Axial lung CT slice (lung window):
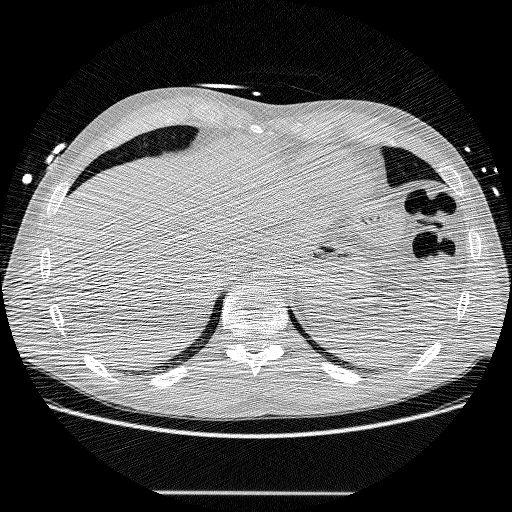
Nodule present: no